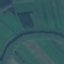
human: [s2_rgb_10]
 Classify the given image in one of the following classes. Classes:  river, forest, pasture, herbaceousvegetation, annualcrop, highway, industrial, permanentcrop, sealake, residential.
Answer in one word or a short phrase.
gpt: River